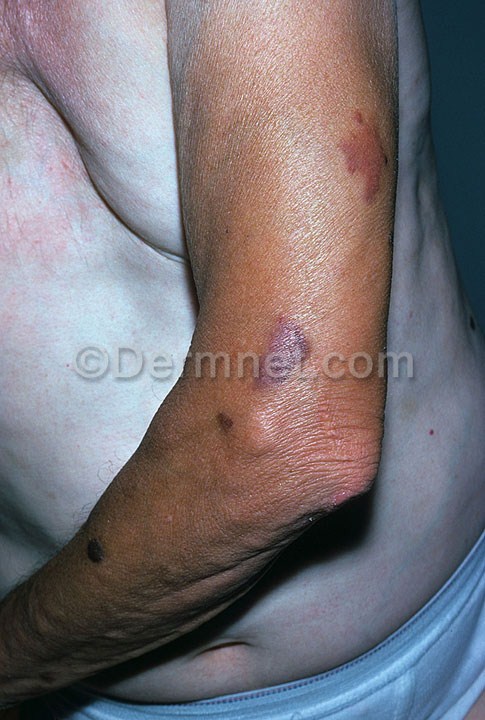
Disease: Vascular Tumors